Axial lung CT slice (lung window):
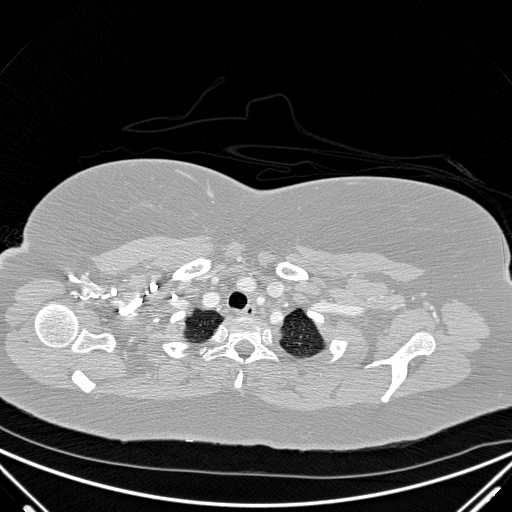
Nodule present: no